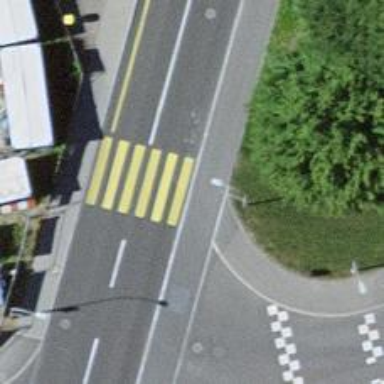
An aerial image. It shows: Kerb barrier.